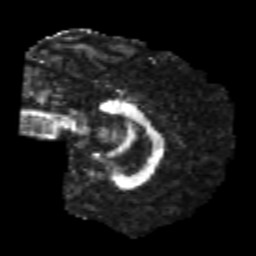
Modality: FA
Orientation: sagittal
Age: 26
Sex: male
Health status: healthy
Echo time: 0.074 s